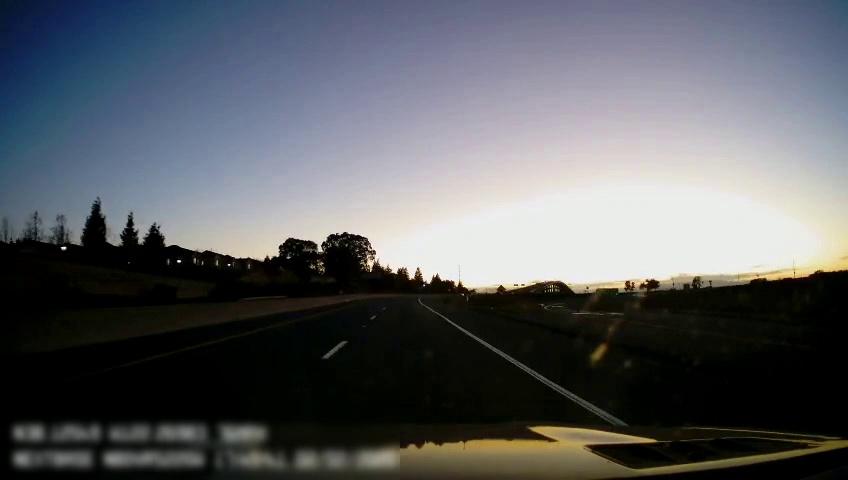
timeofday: Dusk/Dawn/Twilight
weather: Sunny
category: Drivable Space
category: Lanes | Current Lane
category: Lanes | Current Lane
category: Lanes | Alternate Lane
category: Lanes | Alternate Lane